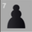
Piece: bP